Question: We have a Keycloak Script Mapper to add attributes of roles to the ID token. The goal is to aggregate the values available in attributes for the roles. The mapper looks like this:
'''
/**
* Merge with concatenation for the values of attributes obtained
* from the token with the attributes obtained from the roles. If for
* example a group and a role have the same attribute key, the values
* for that key from the group and role will be concatenated.
*
* Known limitations:
* When only roles have a certain attribute, and not a group, the
* mapper only uses the first role it can find. Bug was difficult to
* fix because state in the variable currentClaims seems to be
* persisted over multiple calls.
* Workaround: Also add this specific attribute to a group with a
* dummy value.
*
* NOTE: there is no role attribute mapper out-of-the-box in
* Keycloak.
*
* Available variables in script:
* user - the current user
* realm - the current realm
* token - the current token
* userSession - the current userSession
* keycloakSession - the current keycloakSession
*
* Documentation on available variables:
* https://stackoverflow.com/a/52984849
*/
var currentClaims = {};
token.getOtherClaims().forEach(function(k, v) {
currentClaims[k] = v;
});
function isMultiValued(v) {
// From experience, multivalued attribute values are sometimes
// Arrays and sometimes Objects. Thus look for negative case:
// anything other than a string is multivalued.
return !(typeof v === 'string' || v instanceof String);
}
function addToList(l, values) {
for each(var v in values) {
l.add(v);
}
return l;
}
function toStringArray(arr) {
return Java.to(arr, "java.lang.String[]");
}
user.getRealmRoleMappings().forEach(function(roleModel) {
roleModel.getAttributes().forEach(function(k, v) {
var currentValue = currentClaims[k];
if (k in currentClaims) {
if (!isMultiValued(currentValue)) {
v = toStringArray([currentValue].concat(v));
} else {
v = addToList(currentValue, v);
}
}
currentClaims[k] = v; // <= to also aggregate over roles!
token.setOtherClaims(k, v);
});
});
'''
The part with 'currentClaims[k] = v' I added to aggregate values available in roles, so that also if two roles contain the same attribute their values are aggregated.
E.g., if we have a user has the roles a and b with respectively attribute foo with value 1 and 2, we expect that the ID token contains a claim for foo with the values 1 and 2.
'''
user:
role a foo -> 1
role b foo -> 2
expected ID token:
foo -> [1, 2]
'''
But with the current code the 'currentClaims' variable seems to hold state over multiple calls to the function. Every time the ID token is inspected more values for '2' are added into the token, leading to a foo claim like '[1, 2, 2, ..., 2]' with more and more '2's added every time the token is retrieved. I tried wrapping the whole call in a function so that possibly state was discarded between calls, but to no avail. This is the result:

Why is the state kept over multiple calls? And is there a way to also aggregate the values for the role attributes?
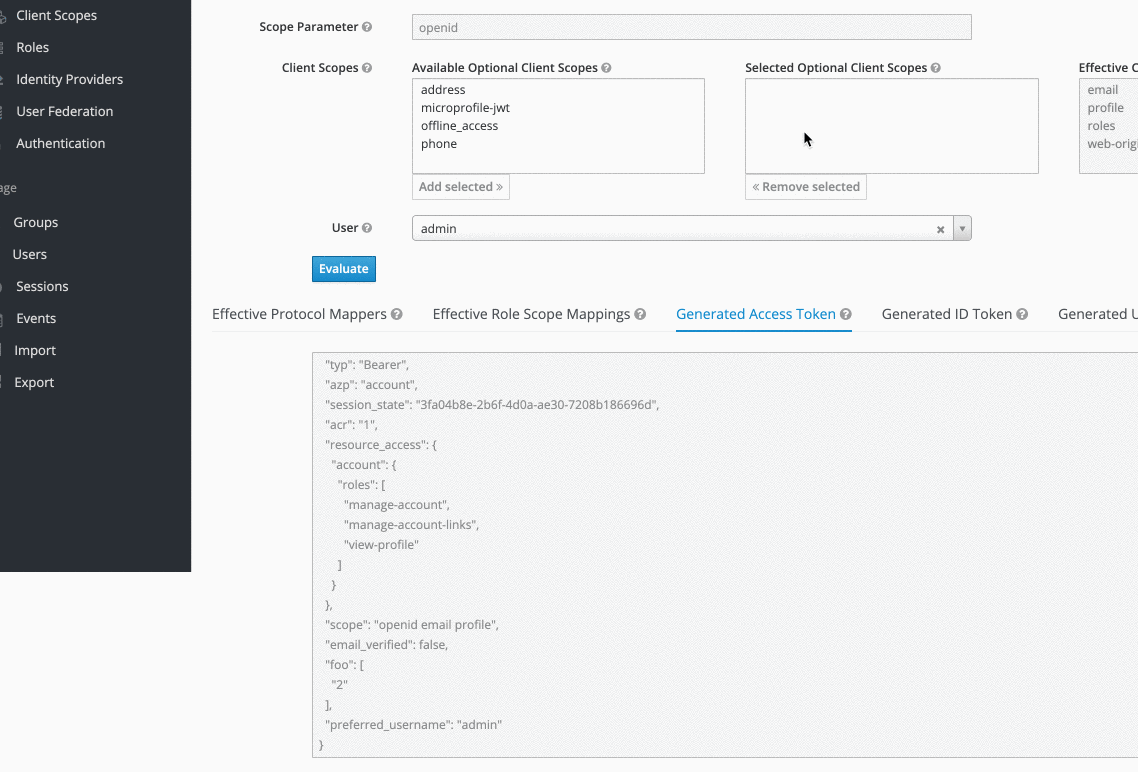
Answer: > Why is the state kept over multiple calls?
Unknown. Maybe something with Nashorn.
> [I]s there a way to also aggregate the values for the role attributes?
To not keep aggregating value check in the 'addToList' function if it is already there (workaround):
'''
function addToList(l, values) {
for each(var v in values) {
if (!l.contains(v)) {
l.add(v);
}
}
return l;
}
'''
And aggregate by keeping some state:
'''
var newClaims = {};
newClaims = currentClaims;
user.getRealmRoleMappings().forEach(function(roleModel) {
roleModel.getAttributes().forEach(function(k, v) {
var currentValue = newClaims[k];
if (k in newClaims) {
if (isMultiValued(currentValue)) {
v = addToList(currentValue, v);
}
}
newClaims[k] = v;
});
});
token.setOtherClaims("new-claims", newClaims);
'''
This puts all claims in the 'new-claims' field in the JWT.
//// EDIT:
Note: this JavaScript/Java interop in 'addToList' has issues (like changing the actual attributes on roles...). Better to use pure JavaScript for concatenating and then convert back to Java:
'''
function toStringArray(arr) {
return Java.to(arr, "java.lang.String[]");
}
Array.prototype.includes = function(obj) {
var i = this.length;
while (i--) {
if (this[i] === obj) {
return true;
}
}
return false;
}
function addToList(l, values) {
// Add values to new instance to avoid magical addition to
// current values in role attributes
var arr = [];
for each(var v in l) {
arr.push(v);
}
for each(var v in values) {
if (!arr.includes(v)) {
arr.push(v);
}
}
return toStringArray(arr);
}
'''